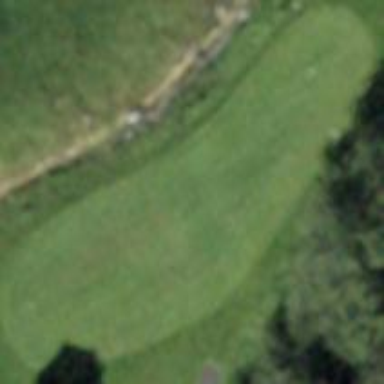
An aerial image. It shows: Golf tee on grassy land.